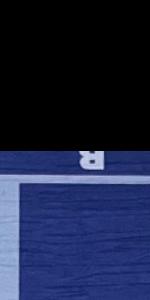
Label: Empty